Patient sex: M
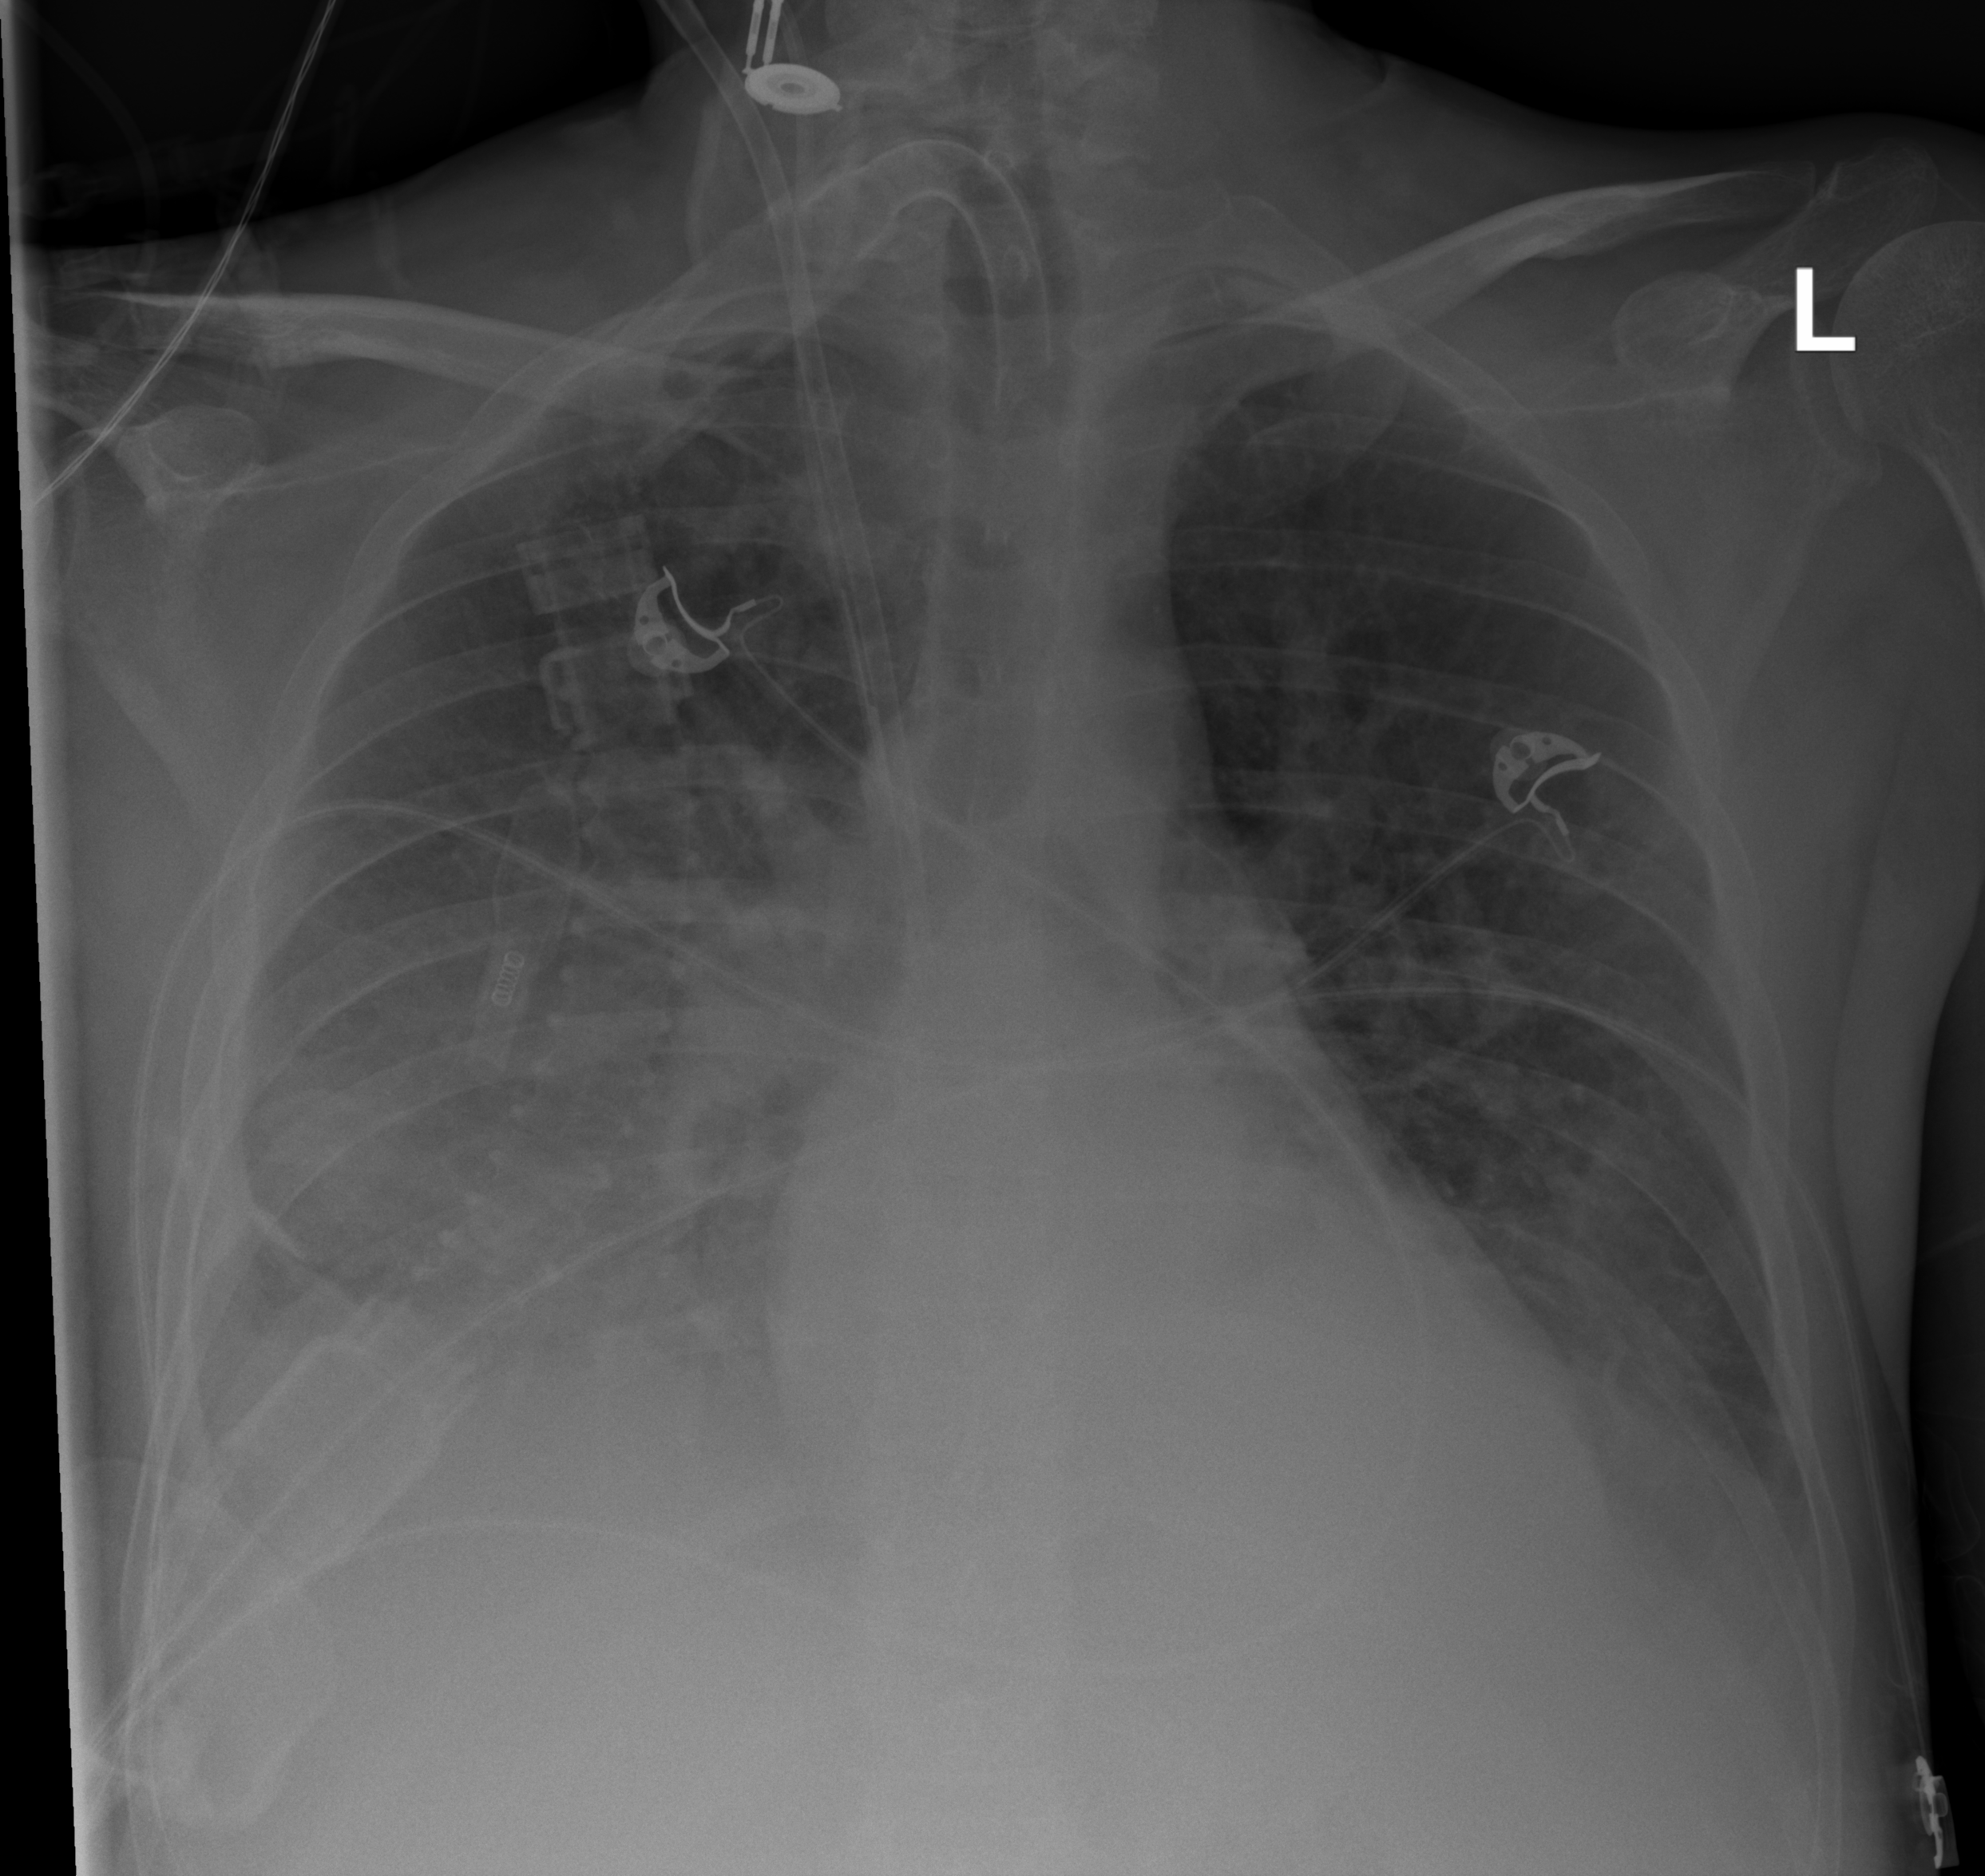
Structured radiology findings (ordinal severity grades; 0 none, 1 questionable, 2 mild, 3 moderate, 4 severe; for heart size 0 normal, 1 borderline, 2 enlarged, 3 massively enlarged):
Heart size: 0
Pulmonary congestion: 2
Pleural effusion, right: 2
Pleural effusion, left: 2
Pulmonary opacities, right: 1
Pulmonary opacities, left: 1
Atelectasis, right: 2
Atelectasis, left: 1